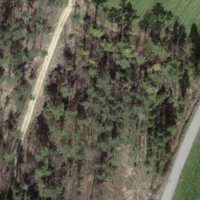
EUNIS habitat code: 41
Species observed at this site:
Dioscorea communis